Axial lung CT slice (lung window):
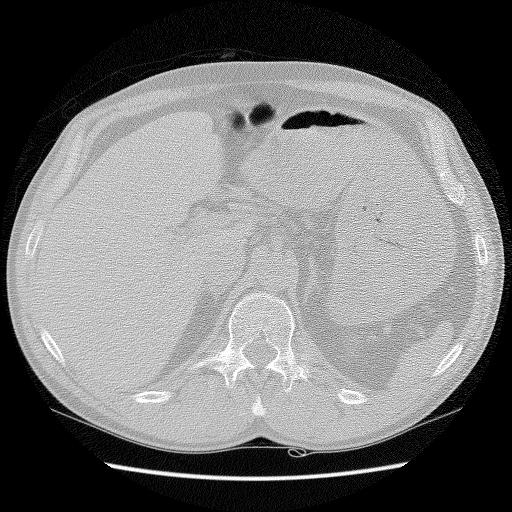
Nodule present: no